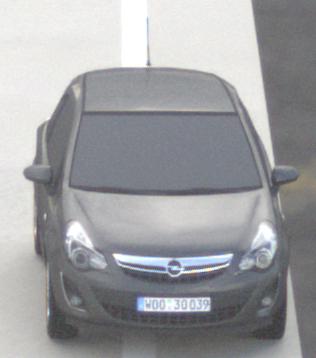
Make: Opel
Model: Corsa 1.2
Detailed model: Corsa (D)
Model produced from: 2011/01
Model produced until: 2014/08
Doors: 3
Color: gray
Road condition: dry road
Daytime: morning or afternoon
Contrast: low contrast